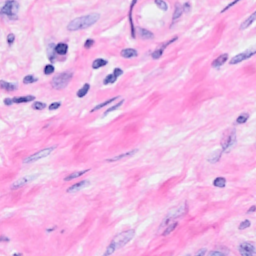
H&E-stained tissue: Breast